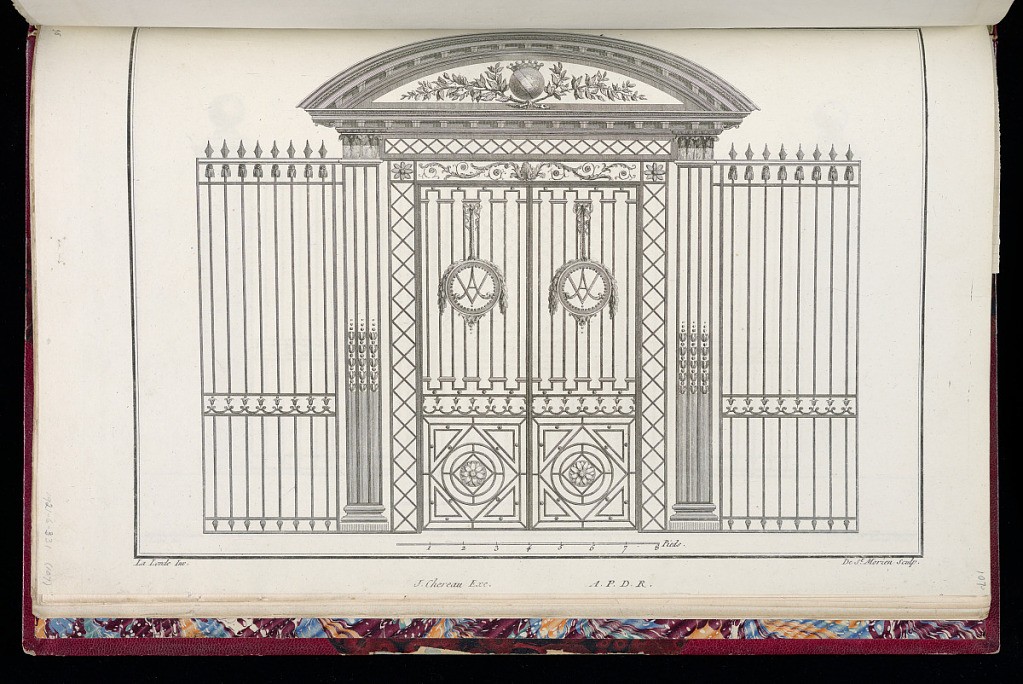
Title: Design for a Gate
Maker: Richard de Lalonde, French, active 1780–96
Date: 1789
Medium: Etching on off-white laid paper
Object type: Print
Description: Design for a gate with a semicircular archway under which is a crowned orb with branches. The plate is signed, but the numbering is not visible.